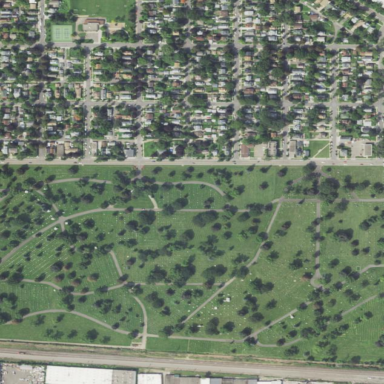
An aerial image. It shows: Cemetery.